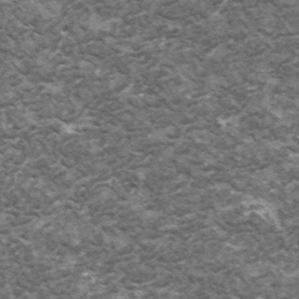
Label: frost